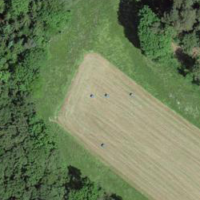
EUNIS habitat code: 44
Species observed at this site:
Lathyrus linifolius